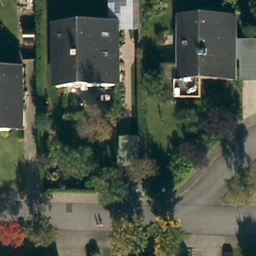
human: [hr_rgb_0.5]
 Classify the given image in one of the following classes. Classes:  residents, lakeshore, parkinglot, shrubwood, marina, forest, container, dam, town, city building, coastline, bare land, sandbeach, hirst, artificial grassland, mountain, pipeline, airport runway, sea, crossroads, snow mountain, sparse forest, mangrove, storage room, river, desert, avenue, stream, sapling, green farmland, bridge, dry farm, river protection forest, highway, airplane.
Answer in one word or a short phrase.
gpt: residents